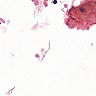
Metastatic tissue present: no